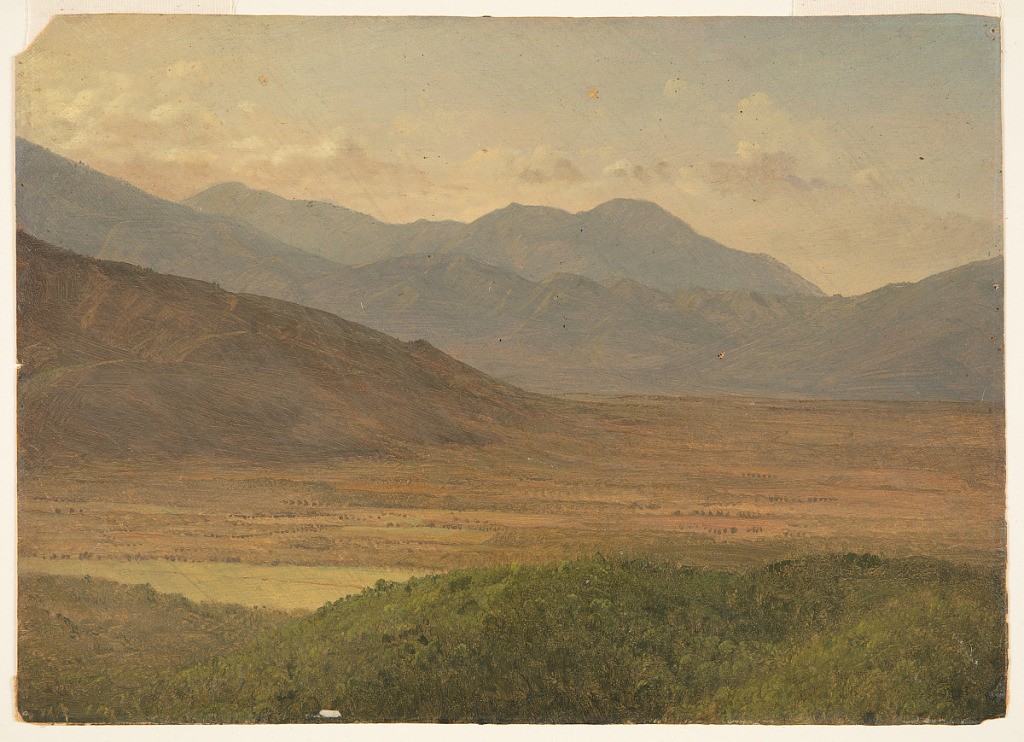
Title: Mountain Valley, Jamaica
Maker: Frederic Edwin Church, American, 1826–1900
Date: May–September 1865
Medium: Brush and oil, graphite on paperboard
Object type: Drawing
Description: Highly finished landscape sketch of a mountain valley in Jamaica. In the immediate foreground, a green, wooded hillside gives way to farm land and plains in the valley beyond. At left, a nearby hillside bounds the valley. In the distance, taller, more rugged mountains climb into the sky--hazily rendered due to atmospheric perspective. Above, puffy clouds travel across a yellow-green sky.